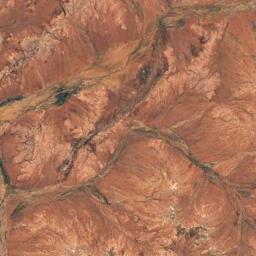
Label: desert